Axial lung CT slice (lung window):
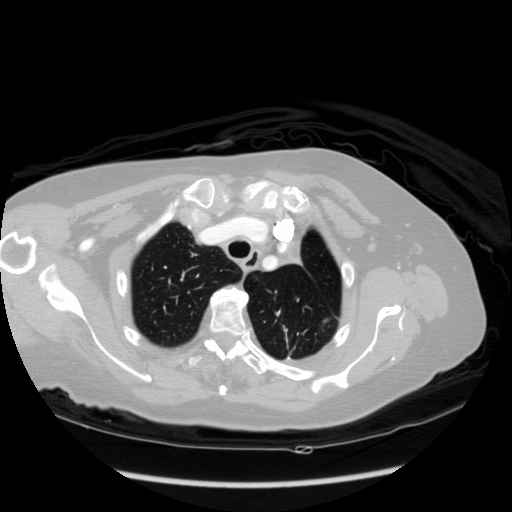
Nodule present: no